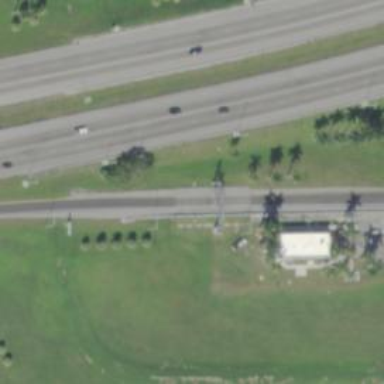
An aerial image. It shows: Toll gantry on the road.